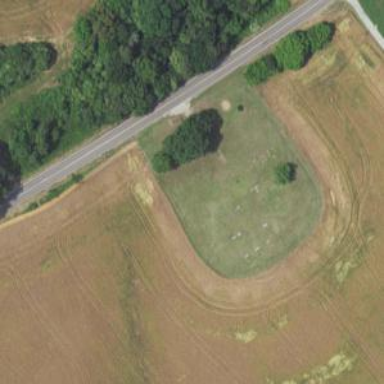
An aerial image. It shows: Cemetery.